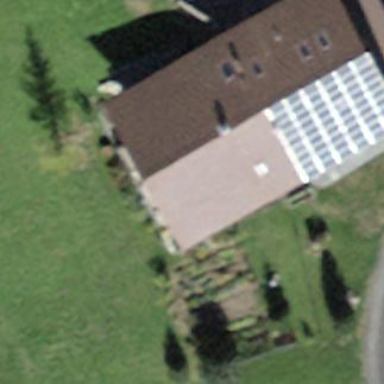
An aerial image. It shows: Farm building.